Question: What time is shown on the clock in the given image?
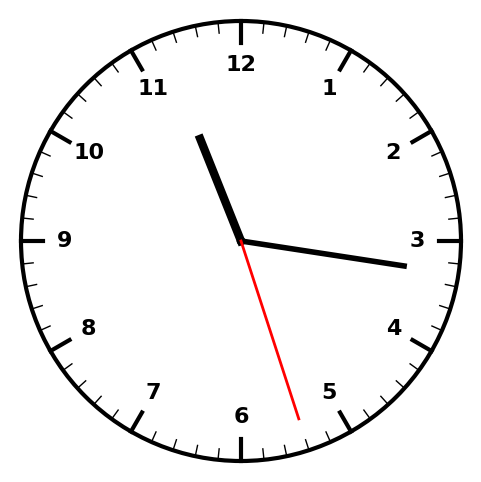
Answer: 11:16:27